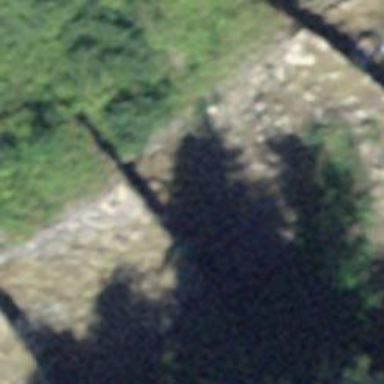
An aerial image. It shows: Check dam along waterway with retaining wall.